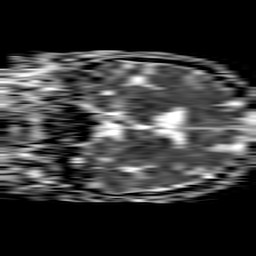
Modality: ADC
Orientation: coronal
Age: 83
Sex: female
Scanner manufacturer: philips
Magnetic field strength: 1.5 T
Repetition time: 4.6 s
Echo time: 0.08631 s